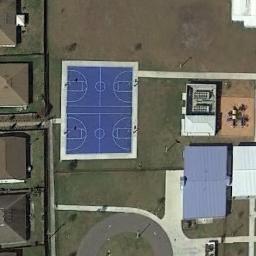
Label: basketball_court